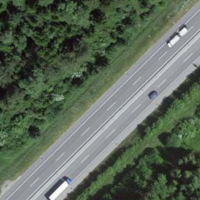
EUNIS habitat code: 57
Species observed at this site:
Corvus frugilegus